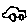
Label: car